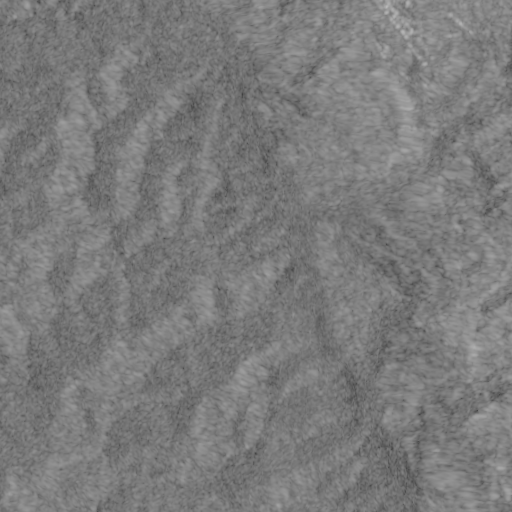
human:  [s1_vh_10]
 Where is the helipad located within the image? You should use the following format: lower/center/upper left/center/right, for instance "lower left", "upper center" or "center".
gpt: The helipad is located in the upper right of the image.
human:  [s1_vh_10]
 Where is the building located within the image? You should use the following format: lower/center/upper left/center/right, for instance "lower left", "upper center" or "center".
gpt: The building is located in the upper right of the image.
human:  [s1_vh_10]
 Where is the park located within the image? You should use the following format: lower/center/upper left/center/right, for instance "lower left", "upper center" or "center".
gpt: There is no park in the image.

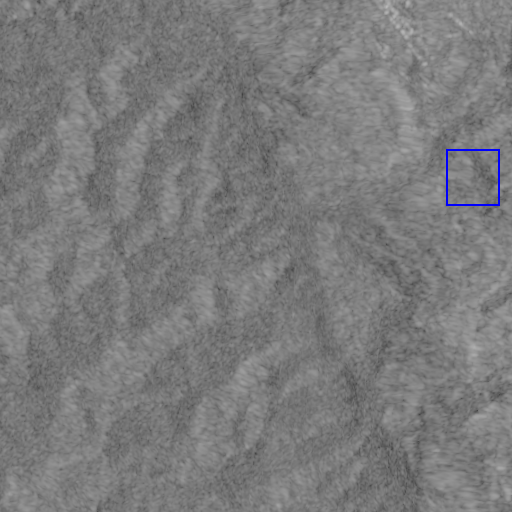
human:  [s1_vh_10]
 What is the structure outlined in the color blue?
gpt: The structure outlined in blue is a quarry.
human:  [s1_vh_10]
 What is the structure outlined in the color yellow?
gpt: There is no yellow outline.